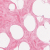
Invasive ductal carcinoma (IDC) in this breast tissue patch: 0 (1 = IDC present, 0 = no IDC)